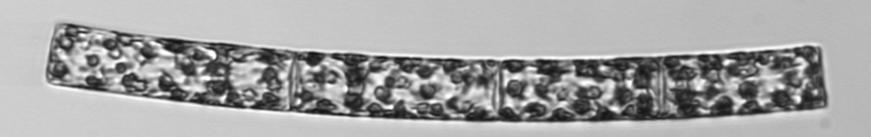
Label: Guinardia_flaccida